Question: I made a form in our website with hidden fields for tracking and saving Google Analytics Client ID and Google Adwords Click ID. I grab both ID's with 2 scripts and put them into my hidden fields and save them on my server.
When a user visits the website by organic traffic only the Analytics ID will be saved and send to Google, no problem.
But when a user visits my website by Adwords advertising, my website grabs both ID's.
The scripts for saving the id's:
'''
<script type="text/javascript">
// Set gclid Cookie
function setCookie(name, value, days){
var date = new Date();
date.setTime(date.getTime() + (days*24*60*60*1000));
var expires = "; expires=" + date.toGMTString();
document.cookie = name + "=" + value + expires;
}
function getParam(p){
var match = RegExp('[?&]' + p + '=([^&]*)').exec(window.location.search);
return match && decodeURIComponent(match[1].replace(/\+/g, ' '));
}
var gclid = getParam('gclid');
if(gclid){
var gclsrc = getParam('gclsrc');
if(!gclsrc || gclsrc.indexOf('aw') !== -1){
setCookie('gclid', gclid, 90);
}
}
// Save gclid Cookie
function readCookie(name) {
var n = name + "=";
var cookie = document.cookie.split(';');
for(var i=0;i < cookie.length;i++) {
var c = cookie[i];
while (c.charAt(0)==' '){c = c.substring(1,c.length);}
if (c.indexOf(n) == 0){return c.substring(n.length,c.length);}
}
return null;
}
window.onload = function() {
document.getElementById('gclid_field').value = readCookie('gclid');
}
// Analytics Client ID in hidden field
$(document).ready( function() {
// Makes use of the Universal Analytics API 'ga' object
ga(function(tracker) {
var clientId = tracker.get('clientId');
$("#clientid_field").val(clientId);
});
});
'''
An example of the 2 saved id's

We send the ID's to Analytics and Adwords with a revenue to measure offline conversion, but my question is: Does the 2 ID's conflict each other when you both send them to Google, so you got double measuring?
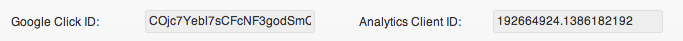
Answer: What do you want to track with adwords tracking code? if you have analytics and adwords accounts linked you just need to have analytics code in and set autotagging preference on (in adwords) or use utm codes to define campaigns, content, terms, etc..
<URL>